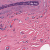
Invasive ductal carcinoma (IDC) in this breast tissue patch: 0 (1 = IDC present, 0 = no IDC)